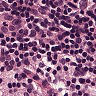
Metastatic tissue present: no